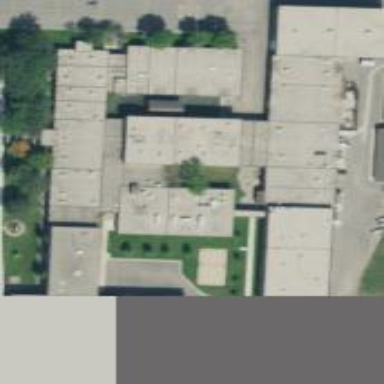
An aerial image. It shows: College building.